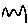
Label: zigzag